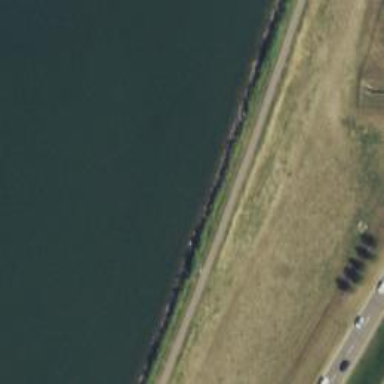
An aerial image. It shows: Dam across waterway.